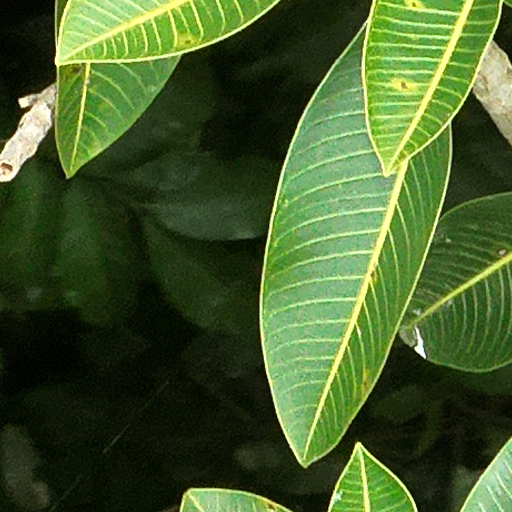
Species: Ficus insipida
GBIF accepted scientific name: Ficus insipida
Crown area (m\u00b2): 393.486